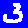
Digit: 3